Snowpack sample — Loveland Pass, Silver Plume, Colorado, USA (1/12/25, 11:40 AM MST)
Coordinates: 39.66, -105.88
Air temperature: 7 °F
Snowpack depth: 140 cm
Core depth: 10 cm
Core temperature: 41 °F
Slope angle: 11°, slope face: 30°
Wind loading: high
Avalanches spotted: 2
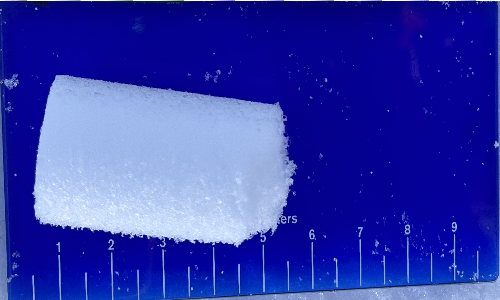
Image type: core
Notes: Pilot using slightly modified coring method that took too large segment for snow profile picturing, advised not to use in higher level models. Two avalanche on south face nearby, partially cloudy with light snow in the last 24 hours. Lots of wind loading on eastern features.